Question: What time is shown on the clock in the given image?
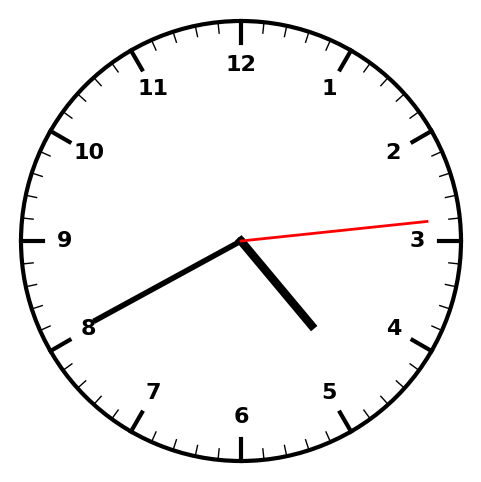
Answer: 04:40:14